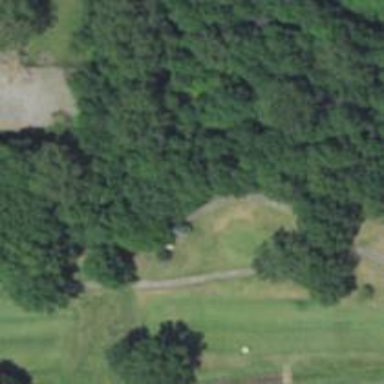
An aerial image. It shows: Service road designated as golf cart path.